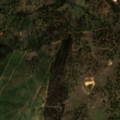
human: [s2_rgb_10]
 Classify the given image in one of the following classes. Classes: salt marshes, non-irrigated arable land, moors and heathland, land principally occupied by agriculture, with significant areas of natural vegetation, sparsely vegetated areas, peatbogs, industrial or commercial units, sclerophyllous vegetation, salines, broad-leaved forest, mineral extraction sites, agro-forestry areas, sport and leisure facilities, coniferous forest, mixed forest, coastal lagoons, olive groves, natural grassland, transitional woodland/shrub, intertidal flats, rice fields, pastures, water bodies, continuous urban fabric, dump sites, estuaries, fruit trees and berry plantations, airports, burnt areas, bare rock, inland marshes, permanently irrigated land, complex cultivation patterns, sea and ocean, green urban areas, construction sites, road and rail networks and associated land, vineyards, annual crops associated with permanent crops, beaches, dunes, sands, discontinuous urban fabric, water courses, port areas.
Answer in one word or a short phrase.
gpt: olive groves, agro-forestry areas, broad-leaved forest